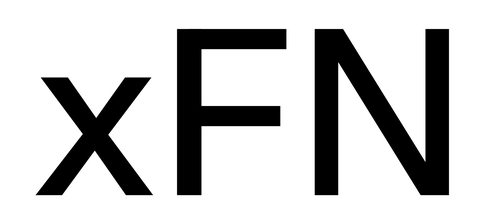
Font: InstrumentSans_Medium